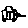
Label: car